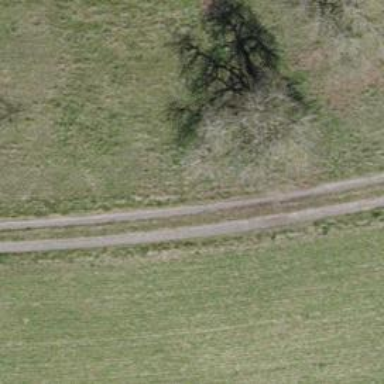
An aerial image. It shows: Gravel track with track type of grade3.